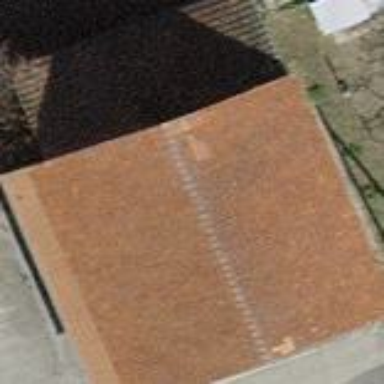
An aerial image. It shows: Farm auxiliary building with gabled roof.